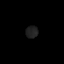
Tissue: prostate
Cell type: T cells
Senescence score: 0.2949
Nuclear area (px): 156
Mean DAPI intensity: 30.404